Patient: sex M, age 63
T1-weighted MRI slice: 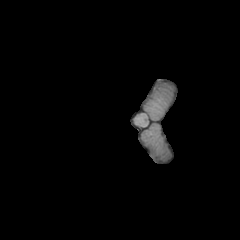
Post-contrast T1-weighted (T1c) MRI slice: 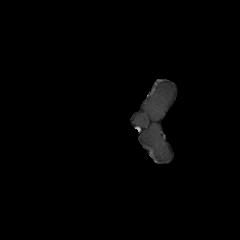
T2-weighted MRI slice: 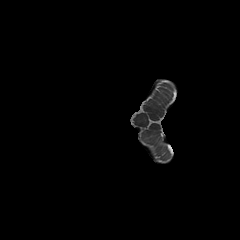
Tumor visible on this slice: no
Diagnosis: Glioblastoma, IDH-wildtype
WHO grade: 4